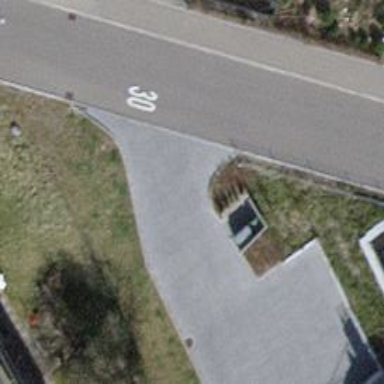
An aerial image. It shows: Driveway made of paving stones.